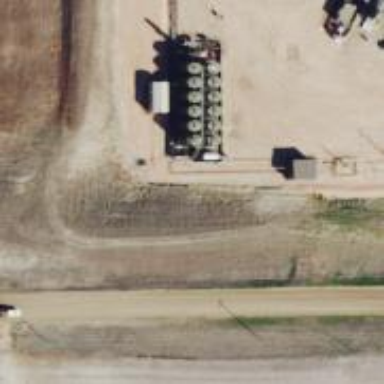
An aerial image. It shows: Storage tank with man-made structure.